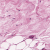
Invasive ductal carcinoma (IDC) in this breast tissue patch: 0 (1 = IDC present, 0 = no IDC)